Field crop: maize
Growth stage: 2
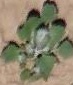
Species: chenopodium